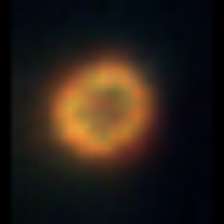
Taxon: NanoPlankton
Group: Other